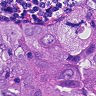
Metastatic tissue present: yes